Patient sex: M
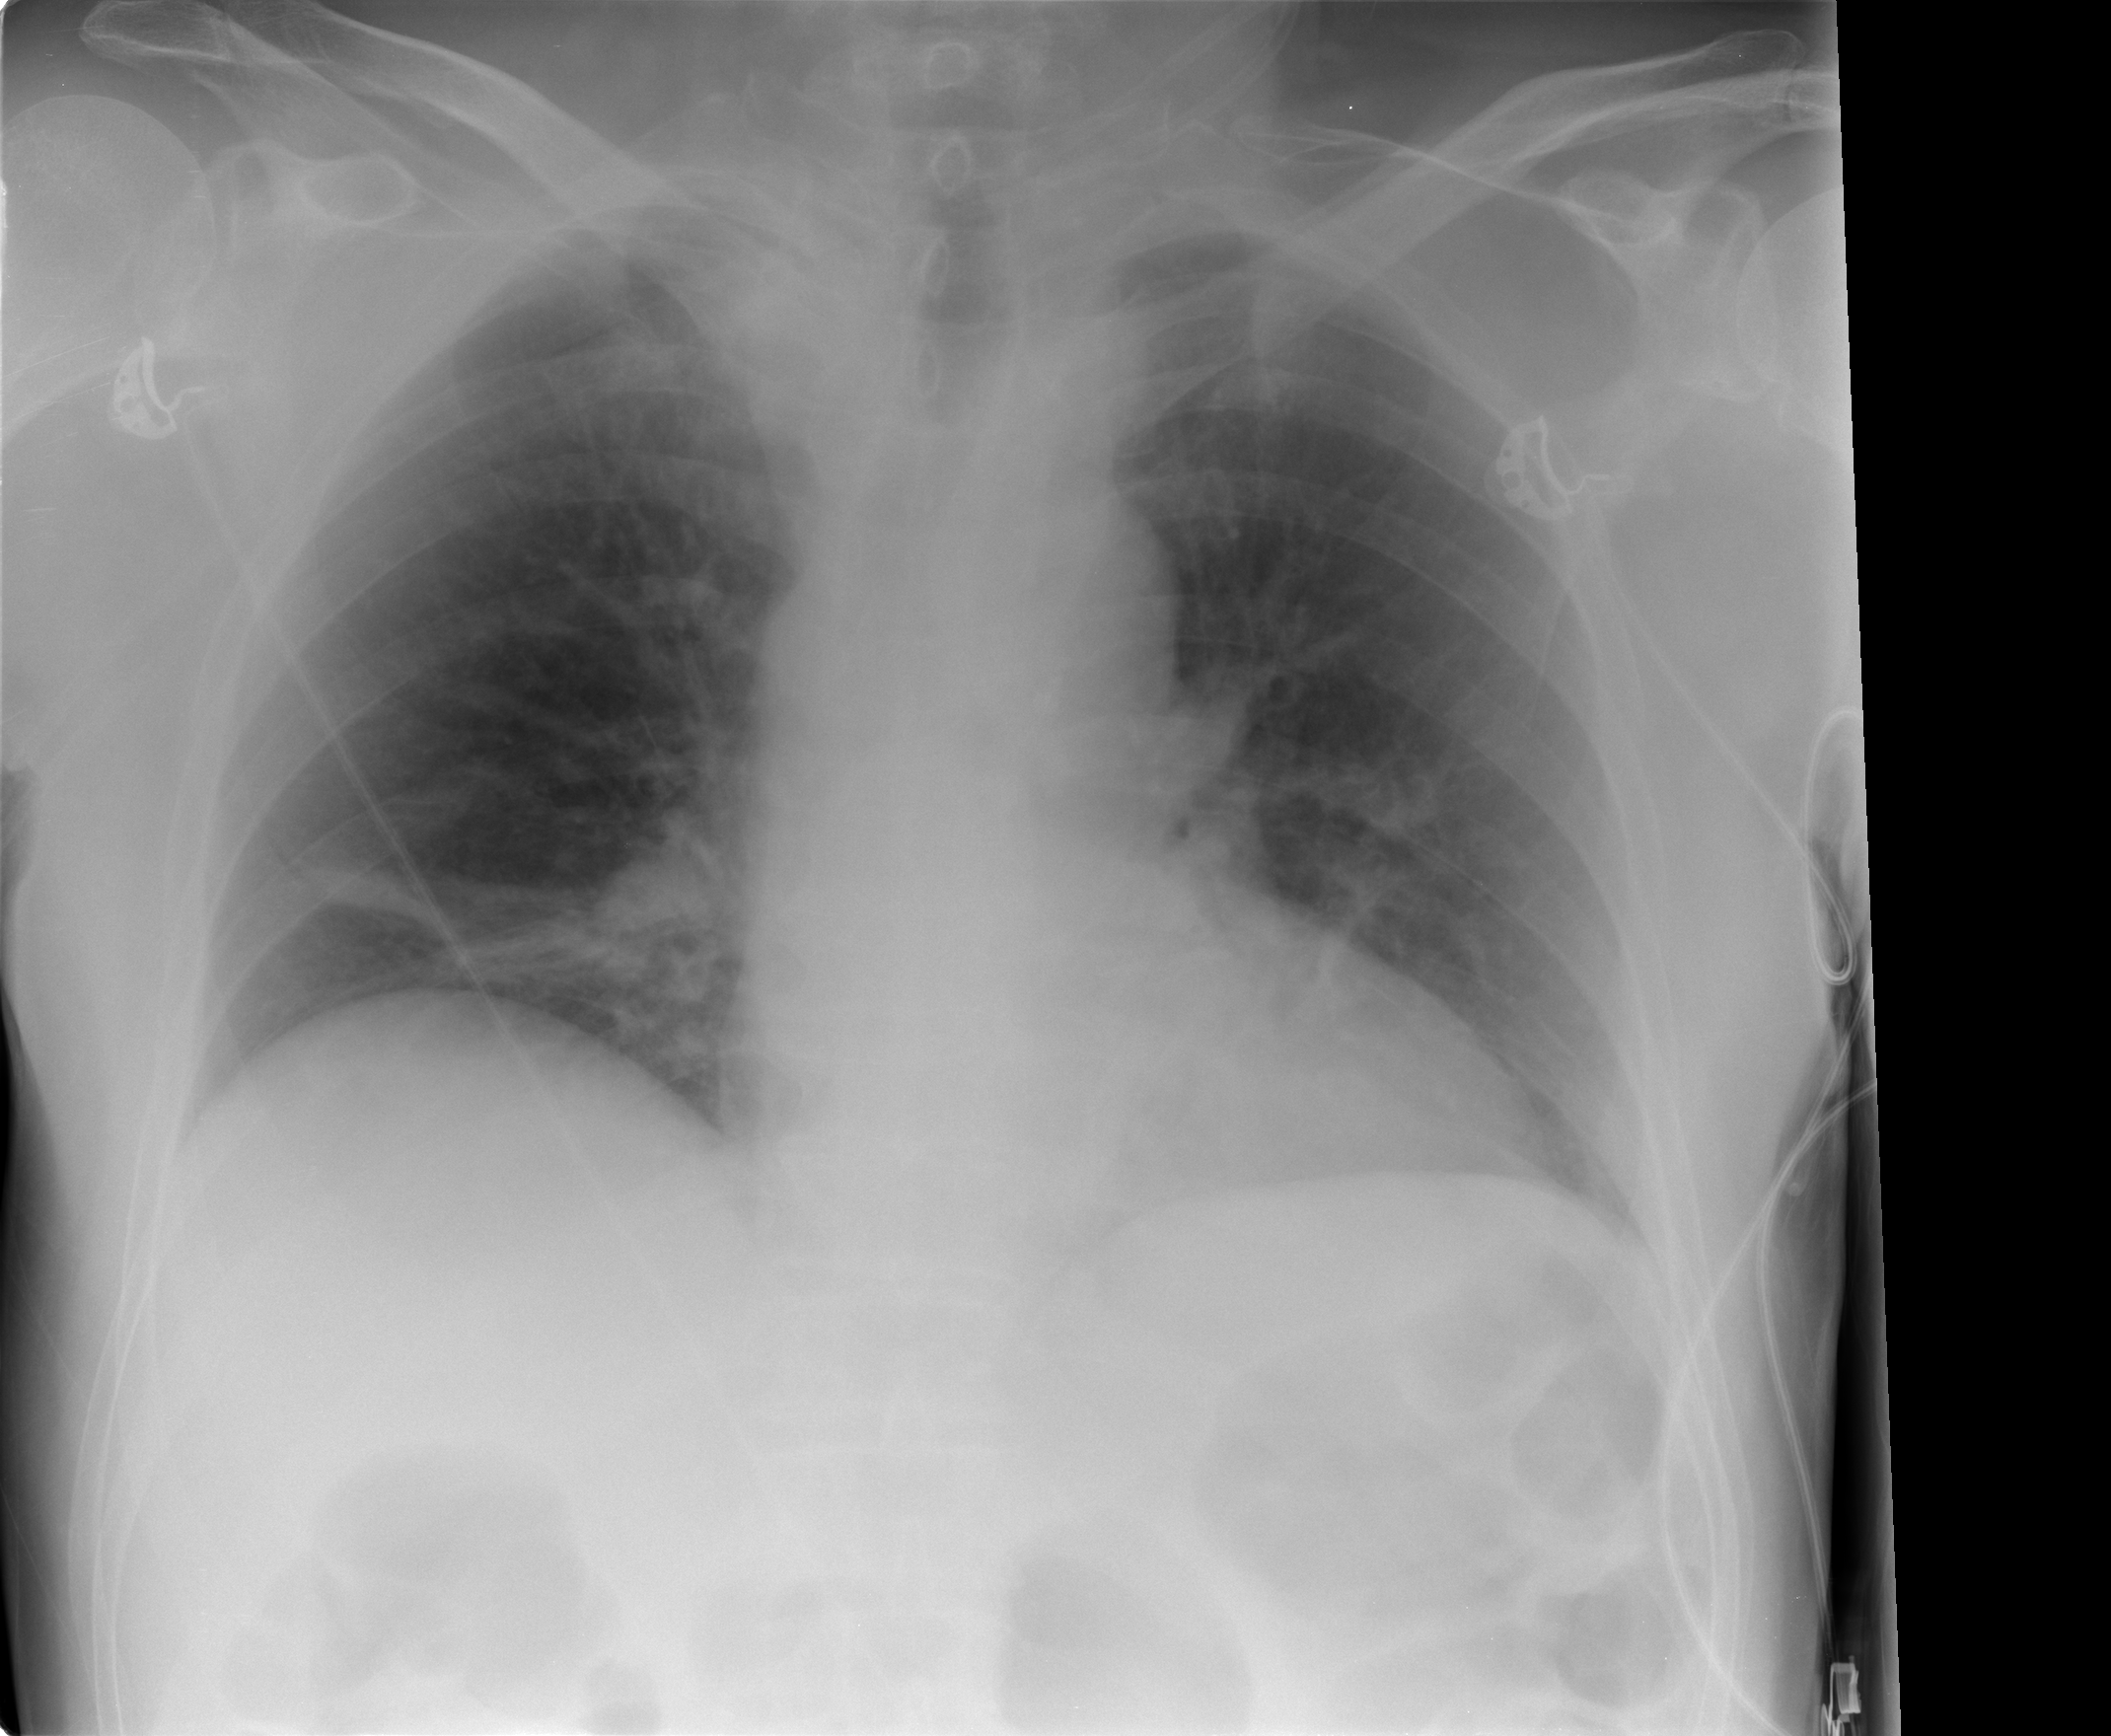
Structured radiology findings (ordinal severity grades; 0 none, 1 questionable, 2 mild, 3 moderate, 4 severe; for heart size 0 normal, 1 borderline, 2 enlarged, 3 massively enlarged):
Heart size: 0
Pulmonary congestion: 0
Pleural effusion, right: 0
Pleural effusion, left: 0
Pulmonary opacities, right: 0
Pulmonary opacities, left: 0
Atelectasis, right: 2
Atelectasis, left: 0